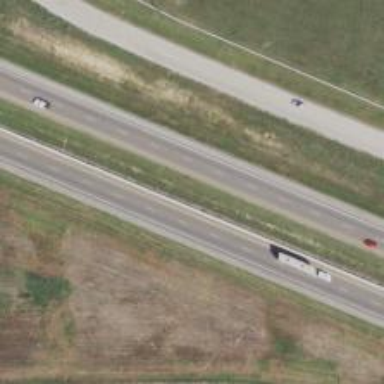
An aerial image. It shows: Asphalt motorway.